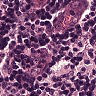
Metastatic tissue present: no